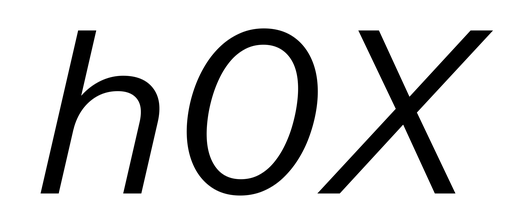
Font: InstrumentSans-Italic_Italic